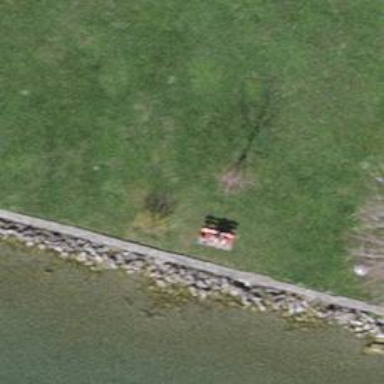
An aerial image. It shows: Red bench.